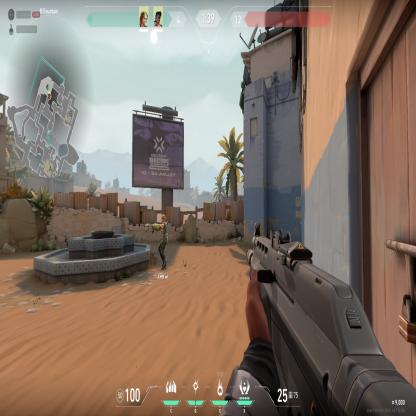
Label: teammate